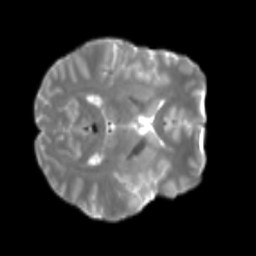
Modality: T2w
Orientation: axial
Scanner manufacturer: siemens
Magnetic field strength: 3 T
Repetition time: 4 s
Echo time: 0.0594 s